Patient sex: M
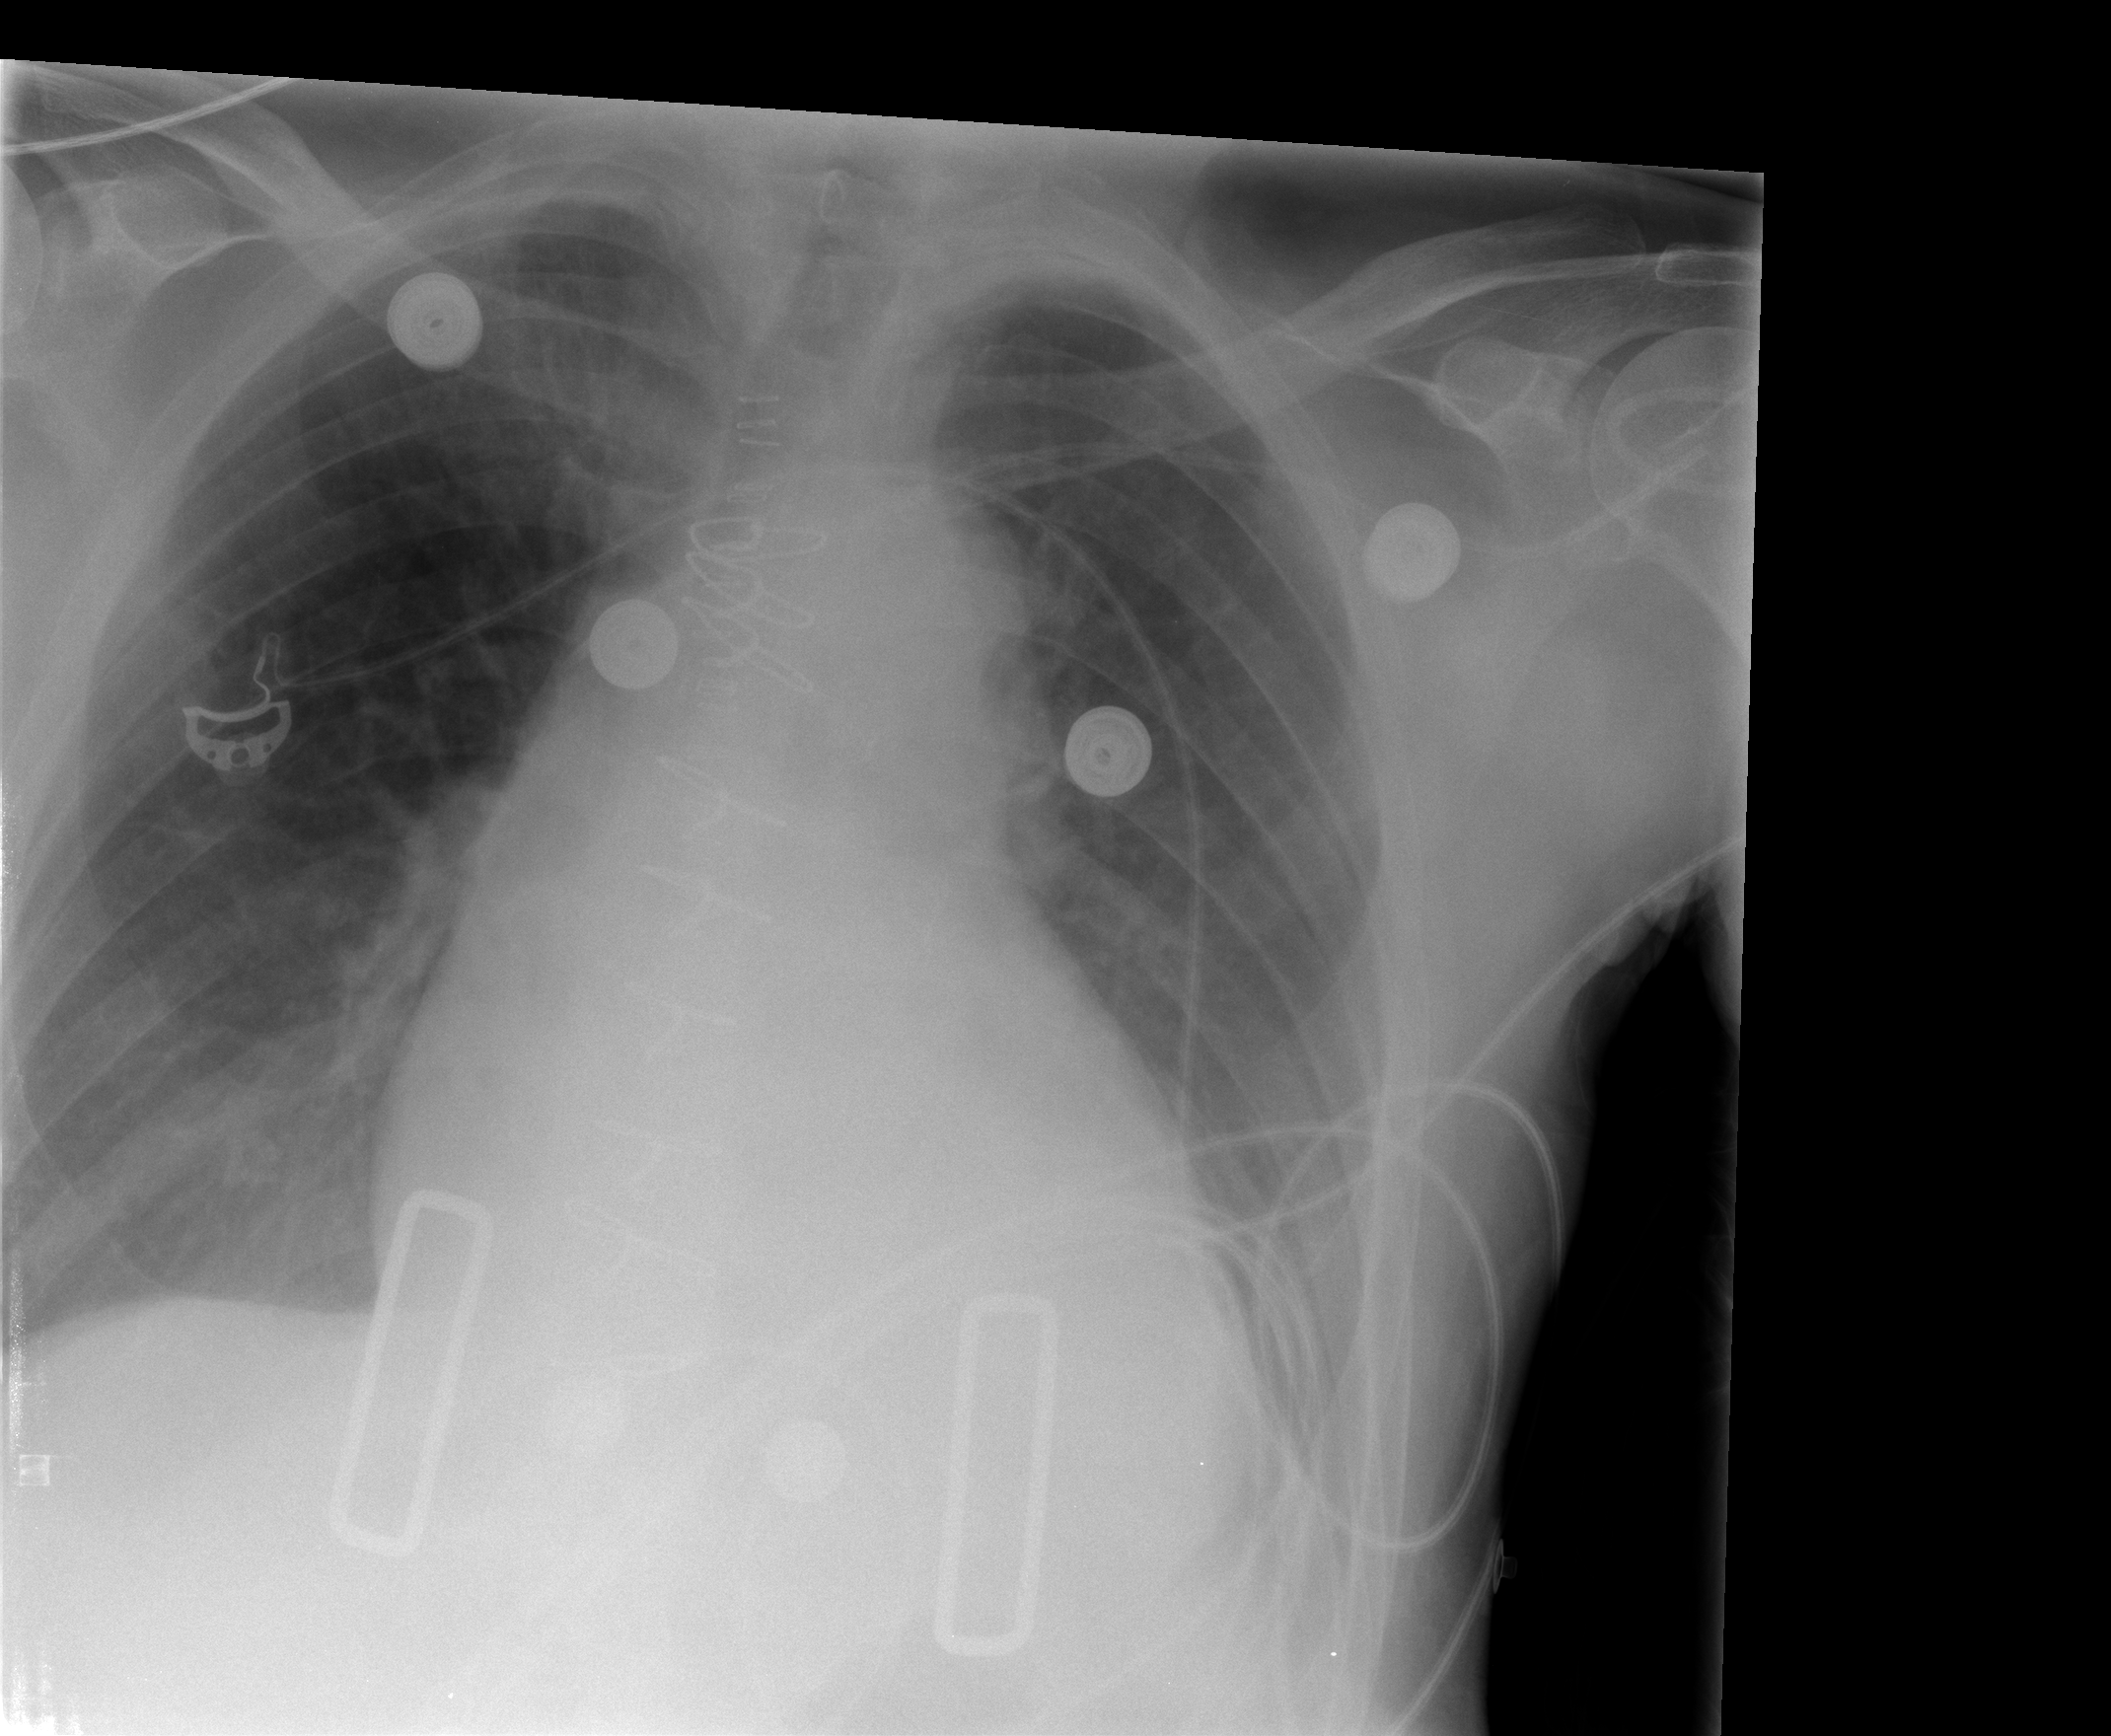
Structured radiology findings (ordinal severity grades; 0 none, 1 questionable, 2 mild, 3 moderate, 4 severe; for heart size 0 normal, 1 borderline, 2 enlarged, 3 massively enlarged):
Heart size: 2
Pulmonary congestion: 0
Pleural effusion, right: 1
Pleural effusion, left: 1
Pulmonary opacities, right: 0
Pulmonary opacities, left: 0
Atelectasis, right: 0
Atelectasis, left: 1